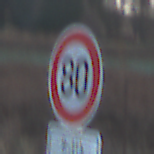
Verkehrszeichen: Geschwindigkeit80
Zusatzzeichen unten: ZeitangabenOhneBeschraenkungAufWochentage2
Umgebung: Outdoor, Nature
Tageszeit: SunriseSunset
Wetter: Clear
Licht: Natural
Jahreszeit: Winter
Kontrast: LowContrast